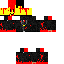
A male skeleton skin with dark skin, wearing brown helmet dressed in a yellow suit and black pants, featuring a closed mouth.